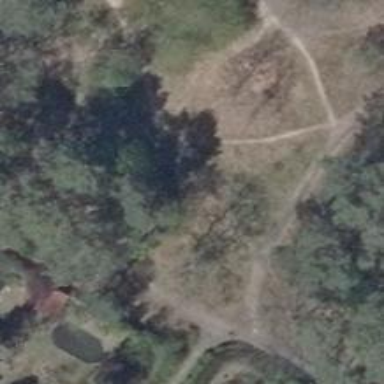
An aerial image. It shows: Dirt path.